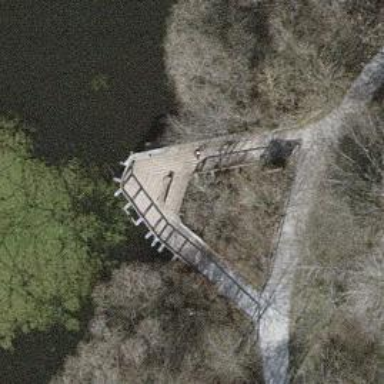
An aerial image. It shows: Path on bridge.